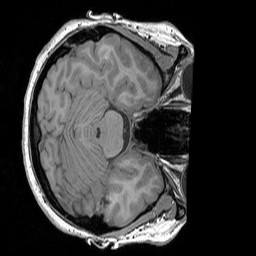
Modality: T1w
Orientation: axial
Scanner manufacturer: siemens
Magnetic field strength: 3 T
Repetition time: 1.83 s
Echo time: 0.00303 s